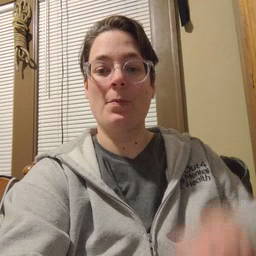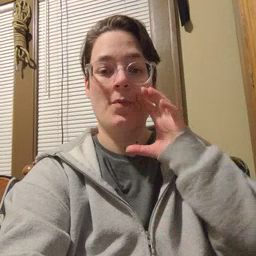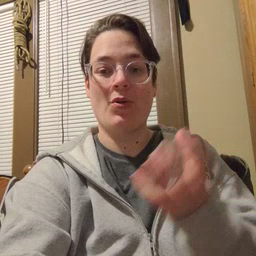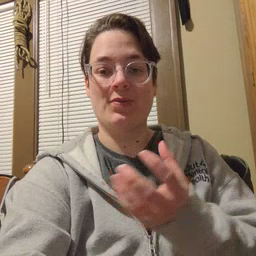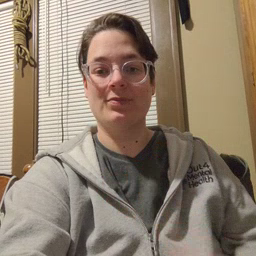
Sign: balloon